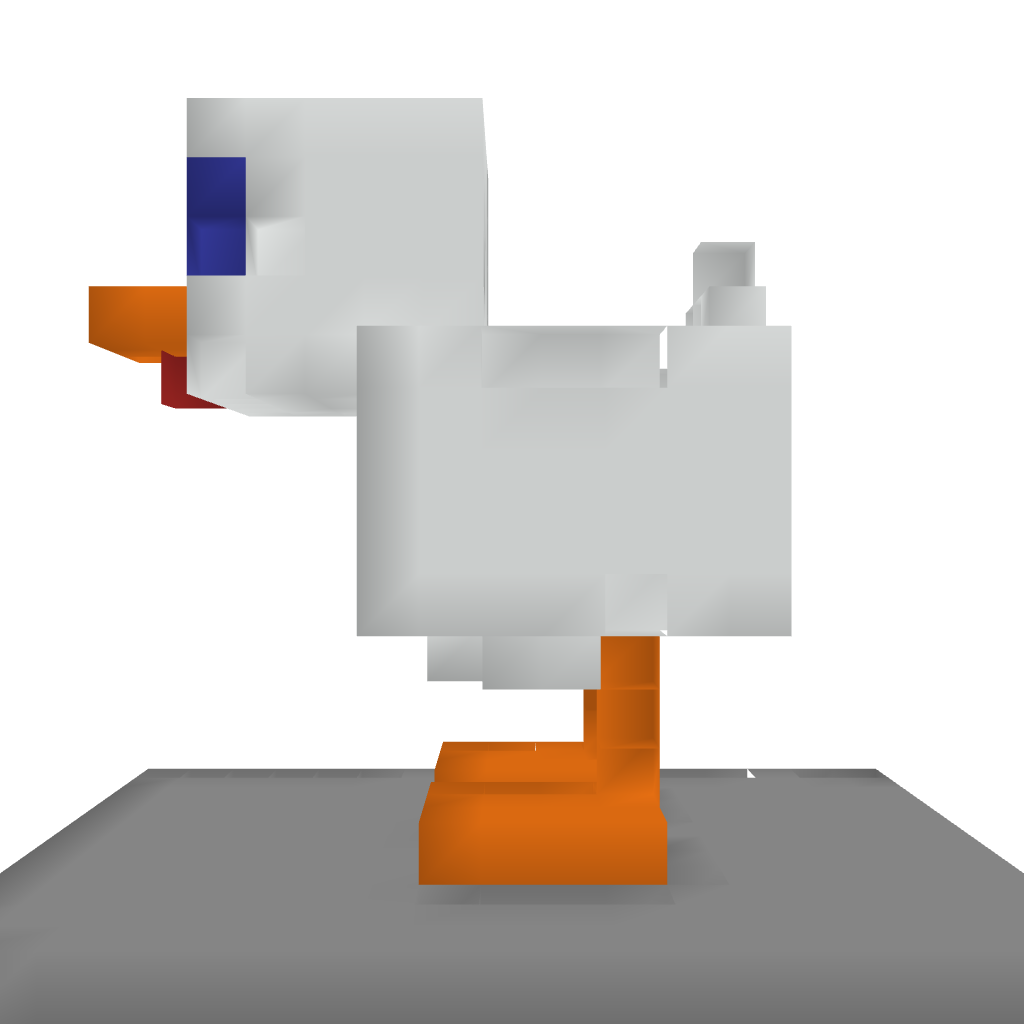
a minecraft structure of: Giant egg-laying chicken #2